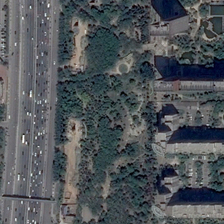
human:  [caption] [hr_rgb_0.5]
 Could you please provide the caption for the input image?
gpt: many cars are in a road near a park with many green trees and several buildings .

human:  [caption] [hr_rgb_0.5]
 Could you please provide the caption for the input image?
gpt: many cars are in a road near a park with many green trees and several buildings .

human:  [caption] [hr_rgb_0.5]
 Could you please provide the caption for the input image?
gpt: many cars are in a road near a park with many green trees and several buildings .

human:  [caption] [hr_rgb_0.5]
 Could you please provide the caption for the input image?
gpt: many cars are in a road near a park with many green trees and several buildings .

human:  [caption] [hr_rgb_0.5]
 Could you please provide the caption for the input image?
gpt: many cars are in a road near a park with many green trees and several buildings .